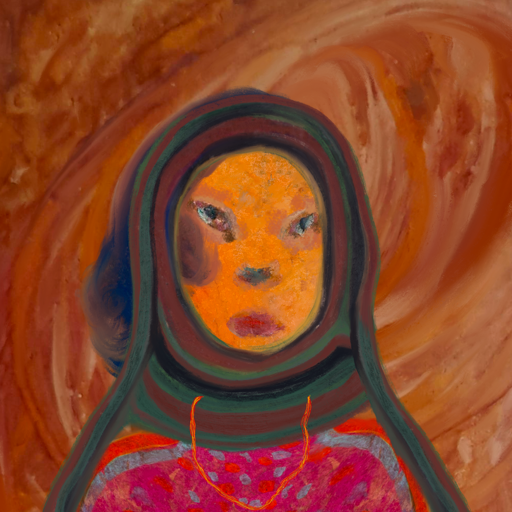
Background: Pious_Lady, Head And Neck Front: Hypocrite, Face Front: Boggyland, Bust: Sisters, Hair Front: Mother_And_Son_Son, Head Accessory: After_Raid_Scarf, Second Necklace: Gypsy_Mother_2, Necklace: Blank, Baby: Blank